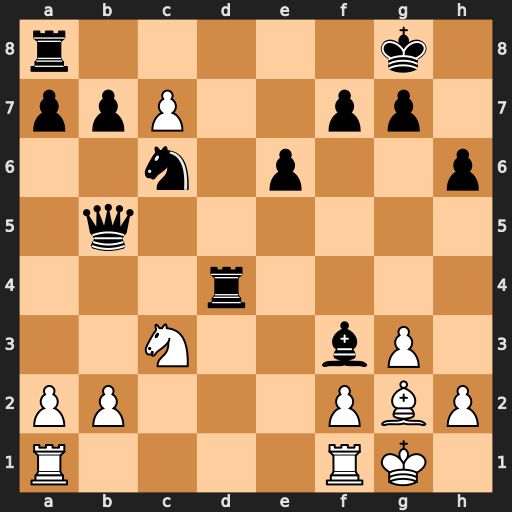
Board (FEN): r5k1/ppP2pp1/2n1p2p/1q6/3r4/2N2bP1/PP3PBP/R4RK1
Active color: w
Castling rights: -
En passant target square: -
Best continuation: Nxb5 Bxg2 Nxd4